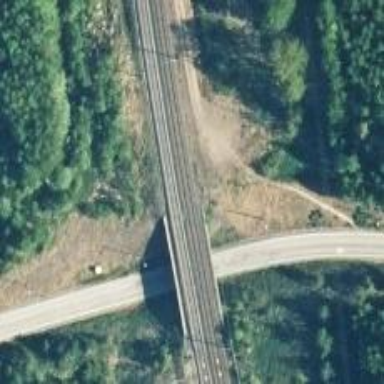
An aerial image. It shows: Bridge over railway with continuous electrified contact line.